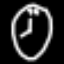
Label: clock